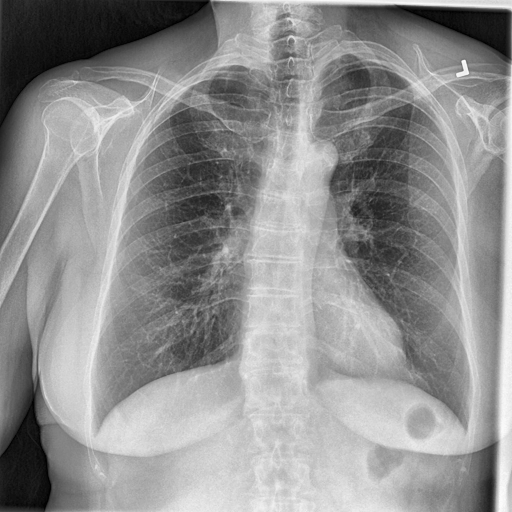
Finding: NORMAL